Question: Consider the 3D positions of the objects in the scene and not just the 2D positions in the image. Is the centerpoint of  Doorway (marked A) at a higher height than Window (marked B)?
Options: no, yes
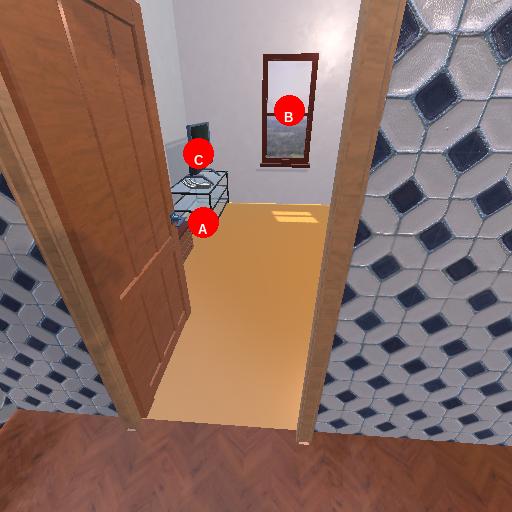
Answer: no